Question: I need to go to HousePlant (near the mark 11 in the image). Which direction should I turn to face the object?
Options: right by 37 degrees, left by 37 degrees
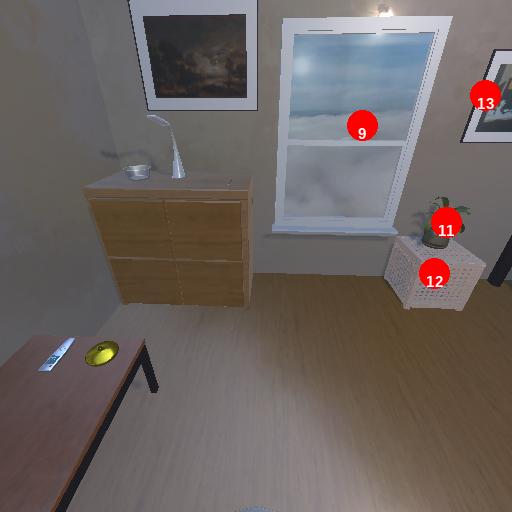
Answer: right by 37 degrees